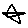
Label: star